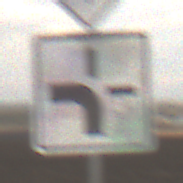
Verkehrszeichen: VerlaufVorfahrtsstrasse1
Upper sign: Vorfahrtsstrasse
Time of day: MorningAfternoon
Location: Outdoor (Nature)
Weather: Overcast
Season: NotSpecified
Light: Natural